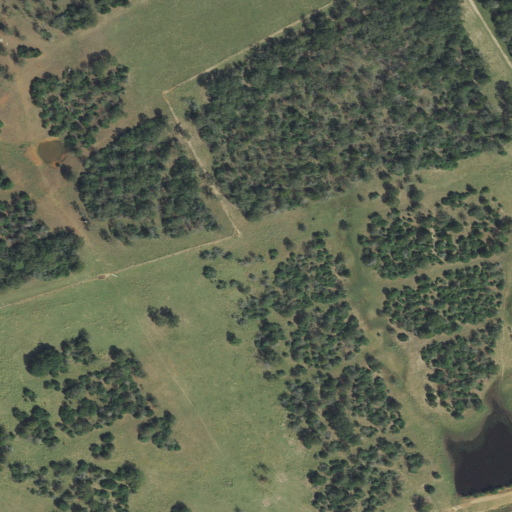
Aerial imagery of mountain in Texas named Eland Rough containing pasture, mixed forest, shrub, grassland, open water, and deciduous forest